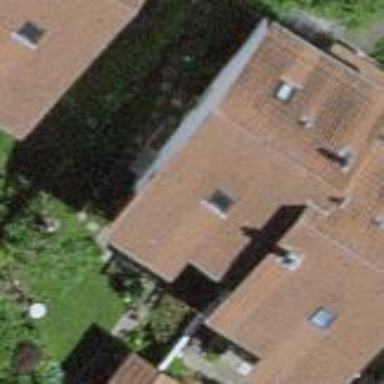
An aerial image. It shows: Semidetached house.